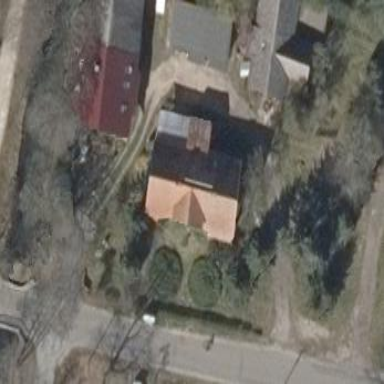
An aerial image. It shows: Simple house.